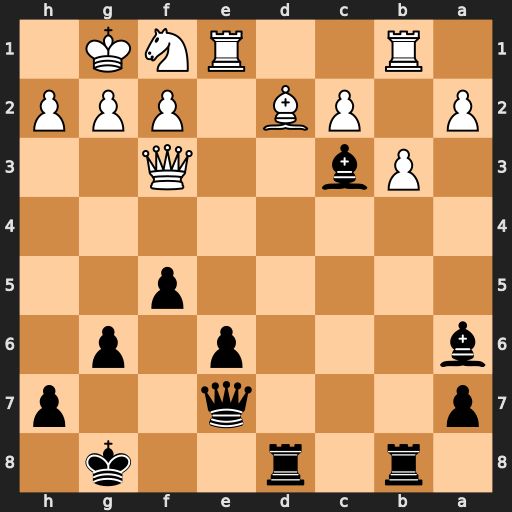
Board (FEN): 1r1r2k1/p3q2p/b3p1p1/5p2/8/1Pb2Q2/P1PB1PPP/1R2RNK1
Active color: b
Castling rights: -
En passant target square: -
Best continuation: Bxd2 Nxd2 Rxd2